Question: I have following problem:

Navigator shows me 0 of 1 issue. Weird. Anyone knows how to fix it?
I tried to solve that problem by:
- - -
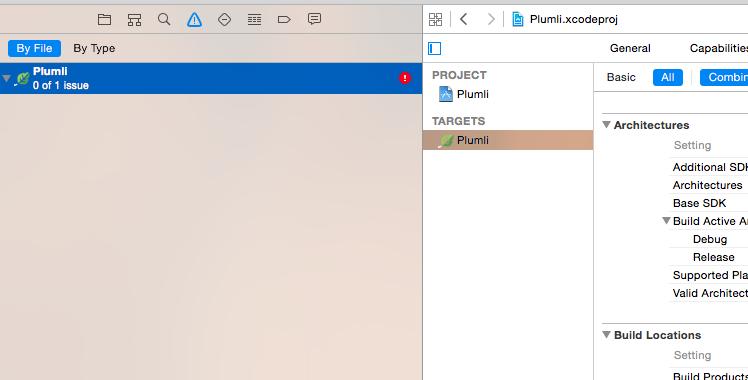
Answer: Solved:
Clean with - This will delete all of the products and intermediate files in the build folder.